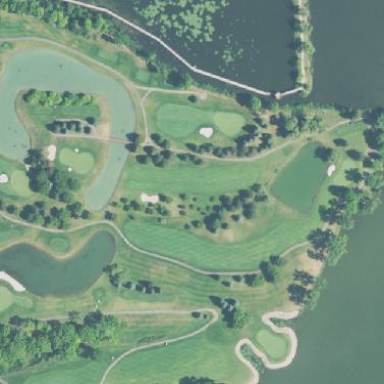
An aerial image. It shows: Golf fairway surrounded by grass.